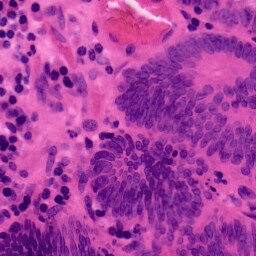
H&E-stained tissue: Colon